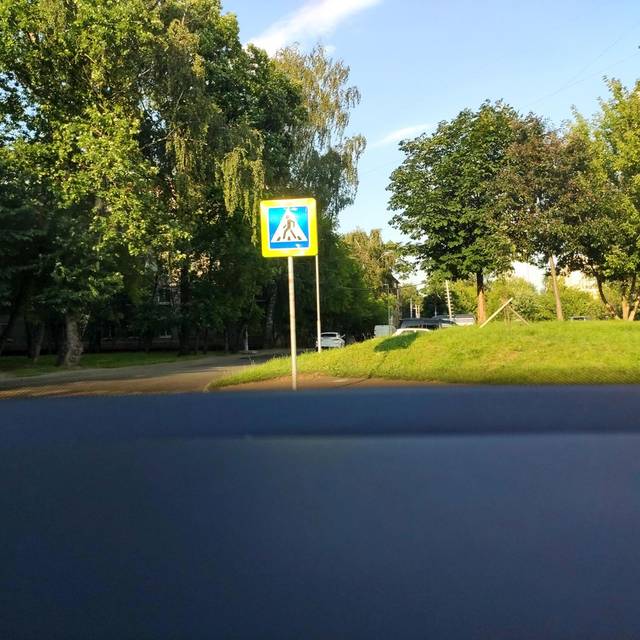
Region: Russia
Coordinates: 55.828, 37.588